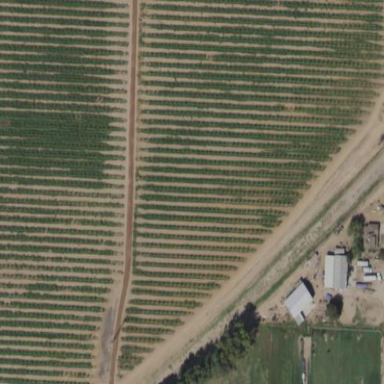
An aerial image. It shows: Vineyard.